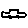
Label: car